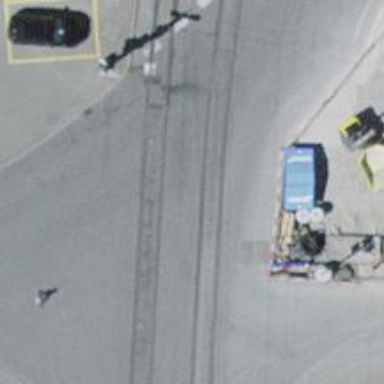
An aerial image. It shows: Asphalt road in living street.